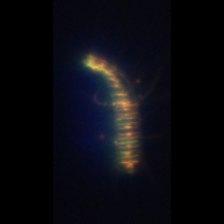
Taxon: Chaetoceros
Group: Diatoms